Question: Testing environment: Visual Studio 2010 Ultimate.
Hopefully my question was clear enough--my objective is to have a user select an option
'''
1. Enter 1 for Chequing
2. Enter 2 (or any number) for Savings
'''
so whichever option the users chooses, the program will print "'Account Type: Chequing [or] Savings'"
I've managed to accept the user's input and get half of what I was trying done. My issue is any number i choose, an additional number gets printed, see picture.

> The picture is from a previous build, I have fixed the selection issue but the additional number still gets printed under Account Type.
my account.cpp (include account.h):
'''
int Account::WhichOne(int actype)
{
if (actype == 1)
{
cout << "Account Type: Chequing" << endl;
}
else
cout << "Account Type: Savings" << endl;
return actype;
};
'''
my main.cpp
'''
int main()
{
char firstName[255];
char lastName[255];
char sinNumber[255];
double balance = 0;
int choice;
int checker;
int accountType = 0;
int transactions = 0;
//Retrieve client information
cout << "Please fill out the information below for registration:" << endl;
cout << "Enter first name: ";
cin.getline(firstName, 255);
cout << "Enter last name: ";
cin.getline(lastName, 255);
cout << "Enter SIN number: ";
cin.getline(sinNumber, 255);
cout << "Enter initial balance: ";
cin >> balance;
cout << "Enter account type:
Chequing - 1
Savings - 2
Choice: ";
cin >> choice;
cout << "
Please wait..." << endl;
//Creating the account
Account account(firstName, lastName, sinNumber, balance, accountType, transactions);
double deposit;
double withdraw;
double amount;
double ammount;
cout << "Amount to deposit: ";
cin >> amount;
deposit = account.DepositAmt(amount);
cout << "Your new balance is: " << deposit << endl;
cout << "Amount to withdraw: ";
cin >> ammount;
deposit = account.WithdrawAmt(ammount);
cout << "Your new balance is: " << deposit << endl;
accountType = account.WhichOne(choice);
cout << "" << accountType << endl;
}
'''
I'm really not sure what to do. I'm positive my issue with the 'return actype' but no matter what return value i put there it gets printed as well.
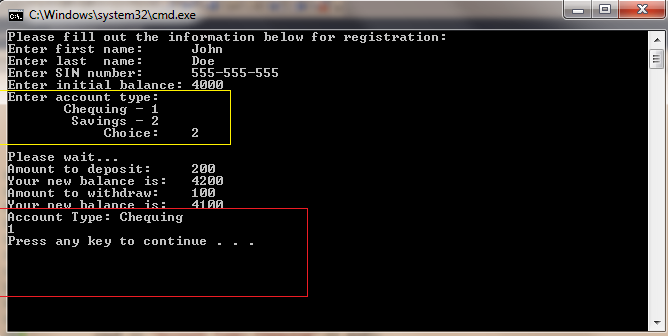
Answer: You do this (second file):
'''
accountType = account.WhichOne(choice);
'''
And then you do this (first file):
'''
return actype;
'''
But, 'actype' is your argument, so that's what gets returned and what is printed eventually by the command 'cout << "" << accountType << endl;'. The previous printing, namely 'Account Type: Chequing' is done inside the method, as you can notice in the method's body.
I could help you fix your code, the problem is that I do not know how you would like your code fixed.
Since you are defining the item 'account' and 'accountType' is in the constructor, I suppose you store it in a member variable. Let's suppose that variable is called 'accountType' as well. I will change your 'WhichOne' function as follows (I'm changing the name to a more meaningful one):
'''
std::String Account::getAccountType()
{
if (accountType == 1)
{
return "Account Type: Chequing";
}
else
return "Account Type: Savings";
}
}
'''
and then replace these lines of code
'''
accountType = account.WhichOne(choice);
cout << "" << accountType << endl;
'''
with this one
'''
cout << account.getAccountType() << endl;
'''